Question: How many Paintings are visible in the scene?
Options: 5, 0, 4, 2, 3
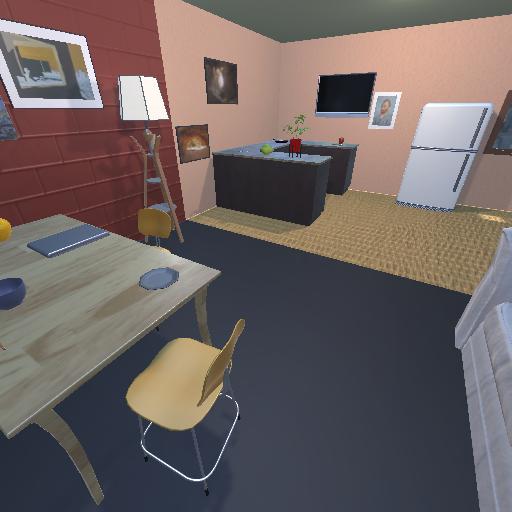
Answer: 5